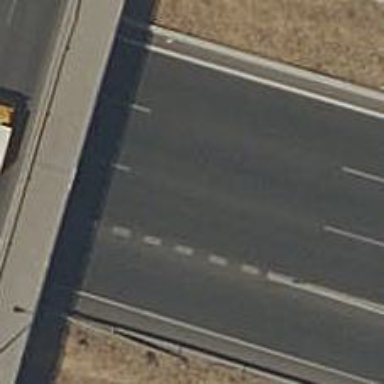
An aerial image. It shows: Motorway junction.